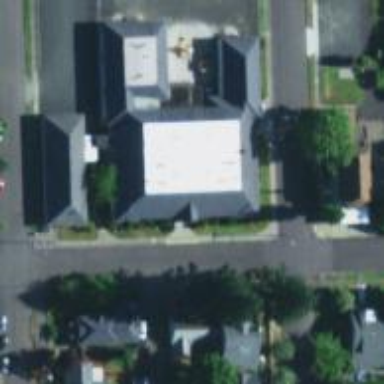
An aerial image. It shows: Beautiful church building.